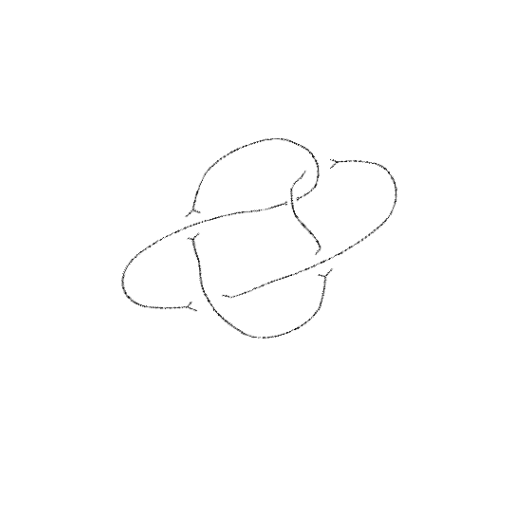
Crossing number: 5